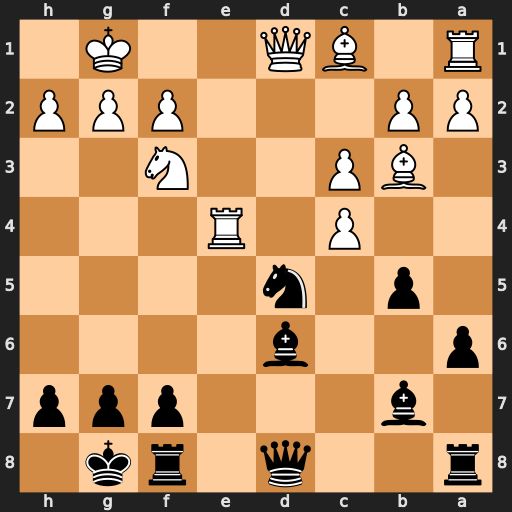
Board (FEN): r2q1rk1/1b3ppp/p2b4/1p1n4/2P1R3/1BP2N2/PP3PPP/R1BQ2K1
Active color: b
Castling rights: -
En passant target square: -
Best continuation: Nxc3 bxc3 Bxe4